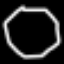
Label: octagon